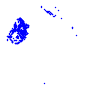
Particle: pion